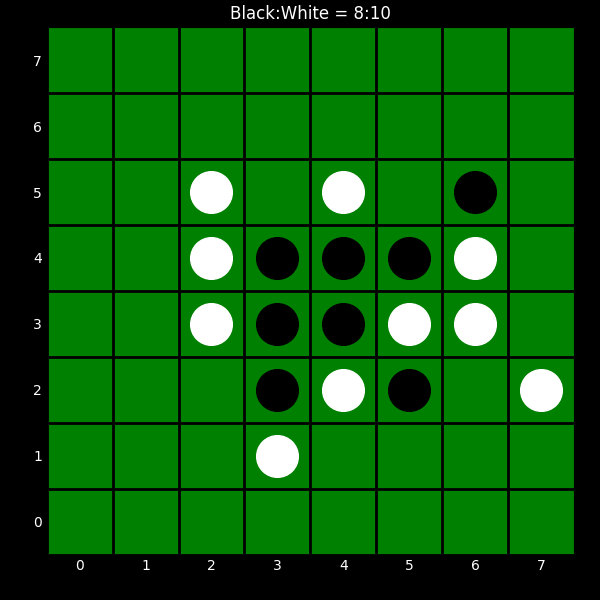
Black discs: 8
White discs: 10